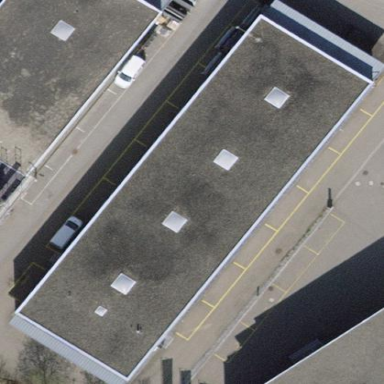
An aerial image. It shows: Industrial building.